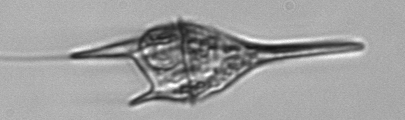
Label: Tripos_lineatus